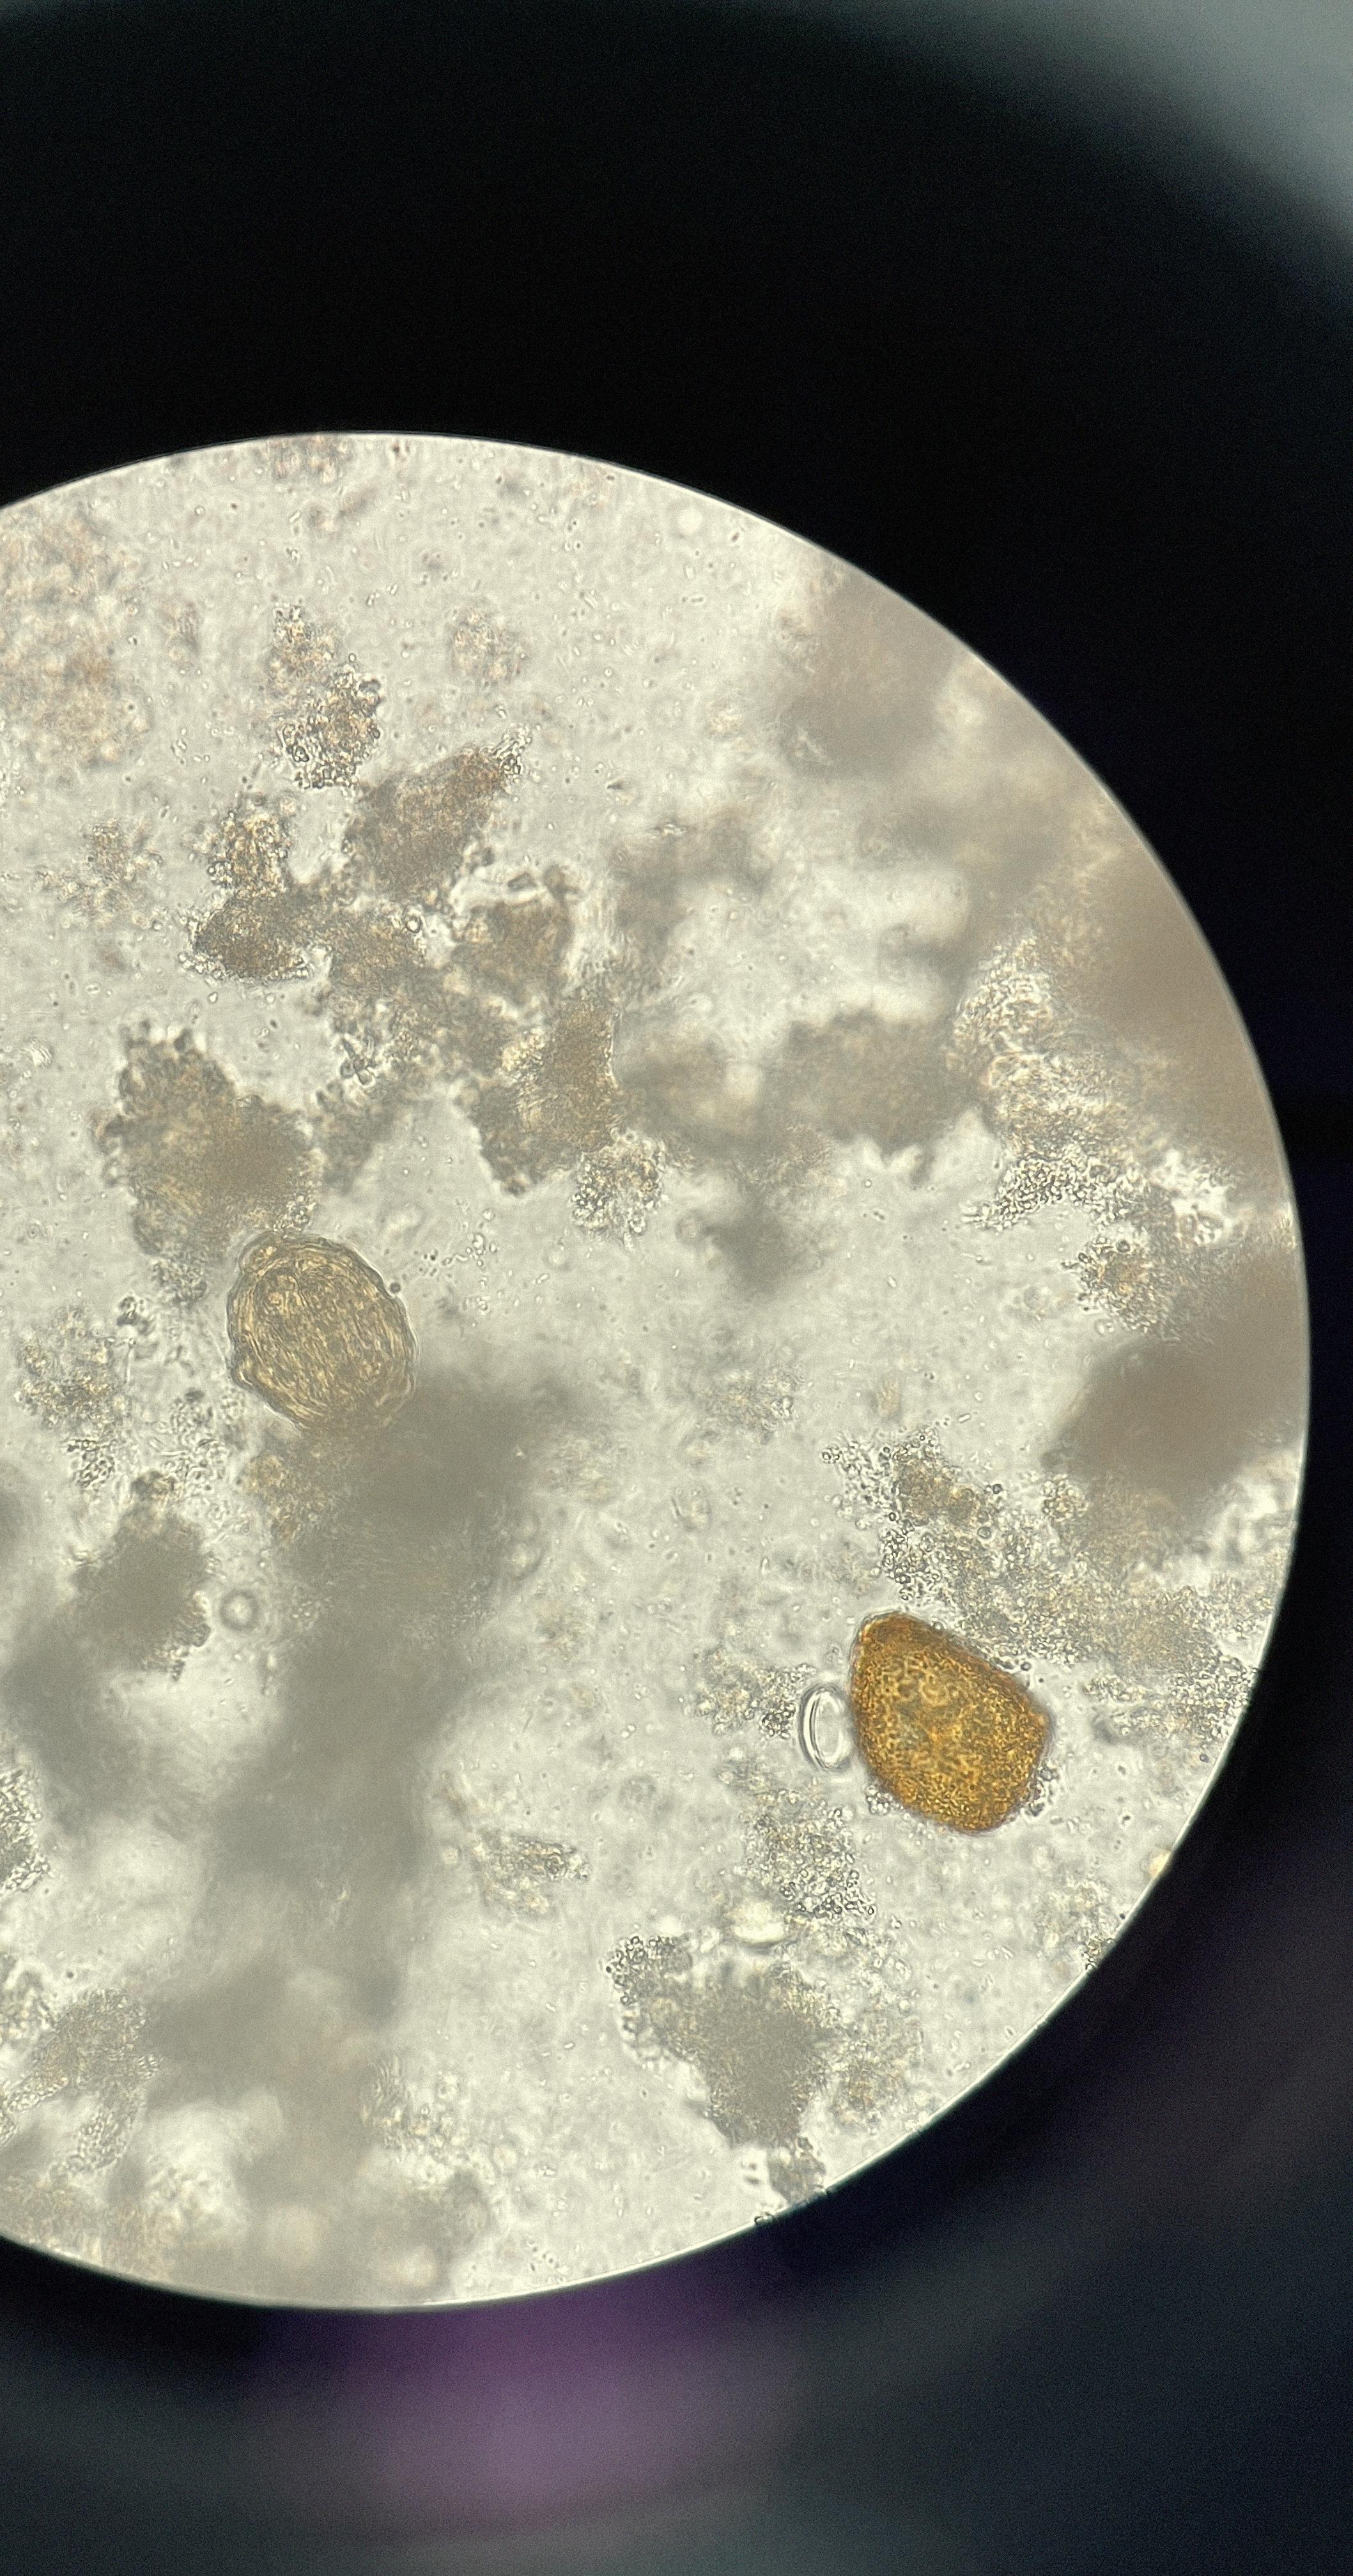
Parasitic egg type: Ascaris lumbricoides